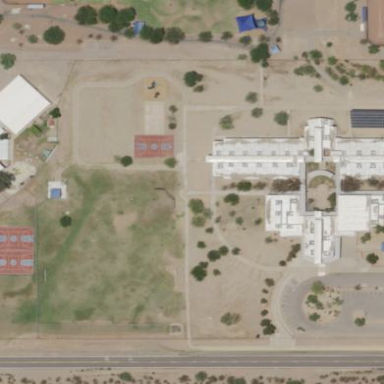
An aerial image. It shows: School.